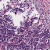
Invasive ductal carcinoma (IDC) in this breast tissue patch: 1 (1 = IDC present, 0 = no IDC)